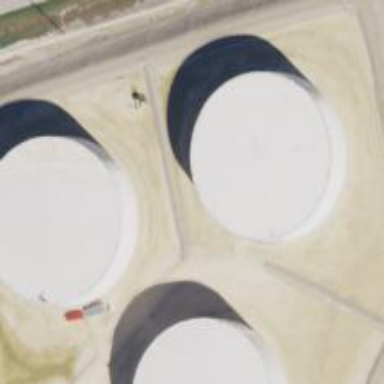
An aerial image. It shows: Storage tank which is man-made.